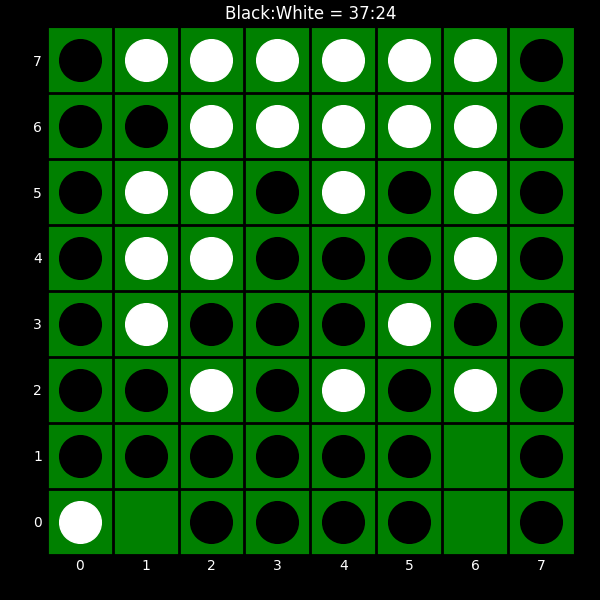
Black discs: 37
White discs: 24